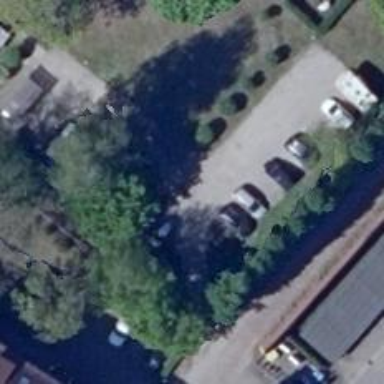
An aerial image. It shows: Compacted service road used as parking aisle.